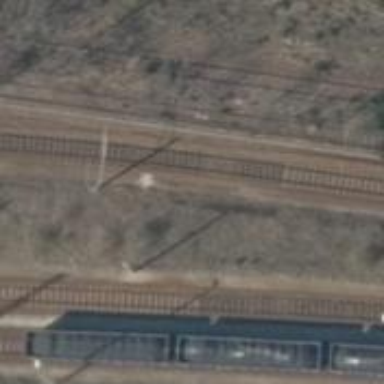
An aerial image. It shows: Abandoned railway yard is depicted.